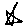
Label: star